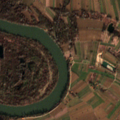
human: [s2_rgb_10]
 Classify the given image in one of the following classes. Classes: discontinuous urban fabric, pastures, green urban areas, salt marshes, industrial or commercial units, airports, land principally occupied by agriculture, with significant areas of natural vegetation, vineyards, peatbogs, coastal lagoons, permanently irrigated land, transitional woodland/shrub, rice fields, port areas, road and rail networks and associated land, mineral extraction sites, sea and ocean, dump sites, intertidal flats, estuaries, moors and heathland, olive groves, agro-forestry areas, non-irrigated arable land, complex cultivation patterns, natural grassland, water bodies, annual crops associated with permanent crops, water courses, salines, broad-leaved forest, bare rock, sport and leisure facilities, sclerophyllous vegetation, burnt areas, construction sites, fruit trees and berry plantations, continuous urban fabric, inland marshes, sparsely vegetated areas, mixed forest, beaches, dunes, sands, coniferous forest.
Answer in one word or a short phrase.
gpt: non-irrigated arable land, complex cultivation patterns, land principally occupied by agriculture, with significant areas of natural vegetation, broad-leaved forest, water courses